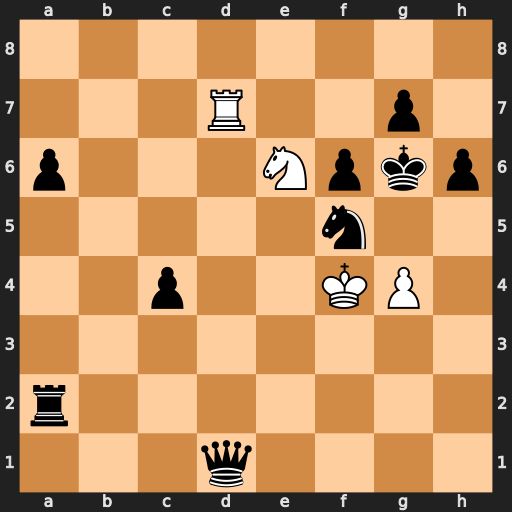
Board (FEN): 8/3R2p1/p3Npkp/5n2/2p2KP1/8/r7/3q4
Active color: w
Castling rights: -
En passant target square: -
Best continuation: Nf8#